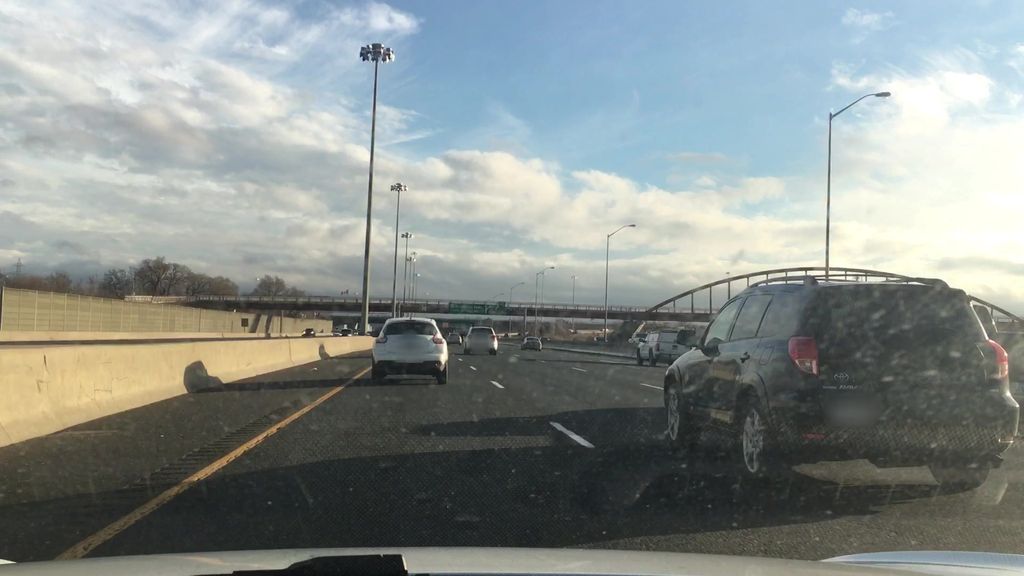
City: hamilton